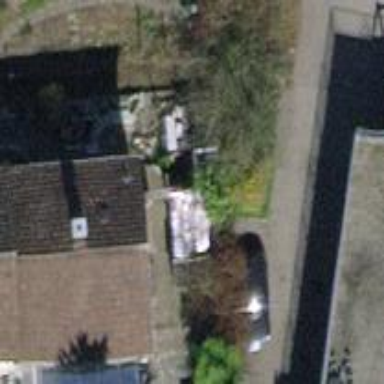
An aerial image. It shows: Building with tiled roof.